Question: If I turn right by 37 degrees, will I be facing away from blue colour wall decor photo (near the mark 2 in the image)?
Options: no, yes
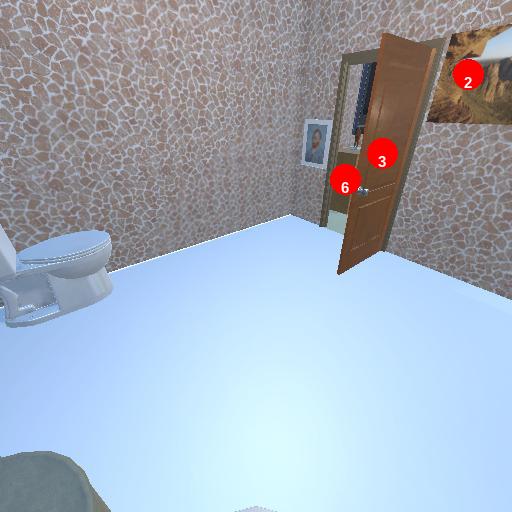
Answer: no